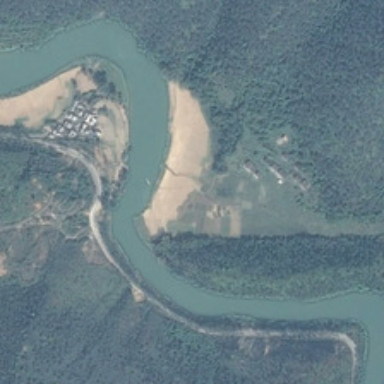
Many green trees are in two sides of a curved river .